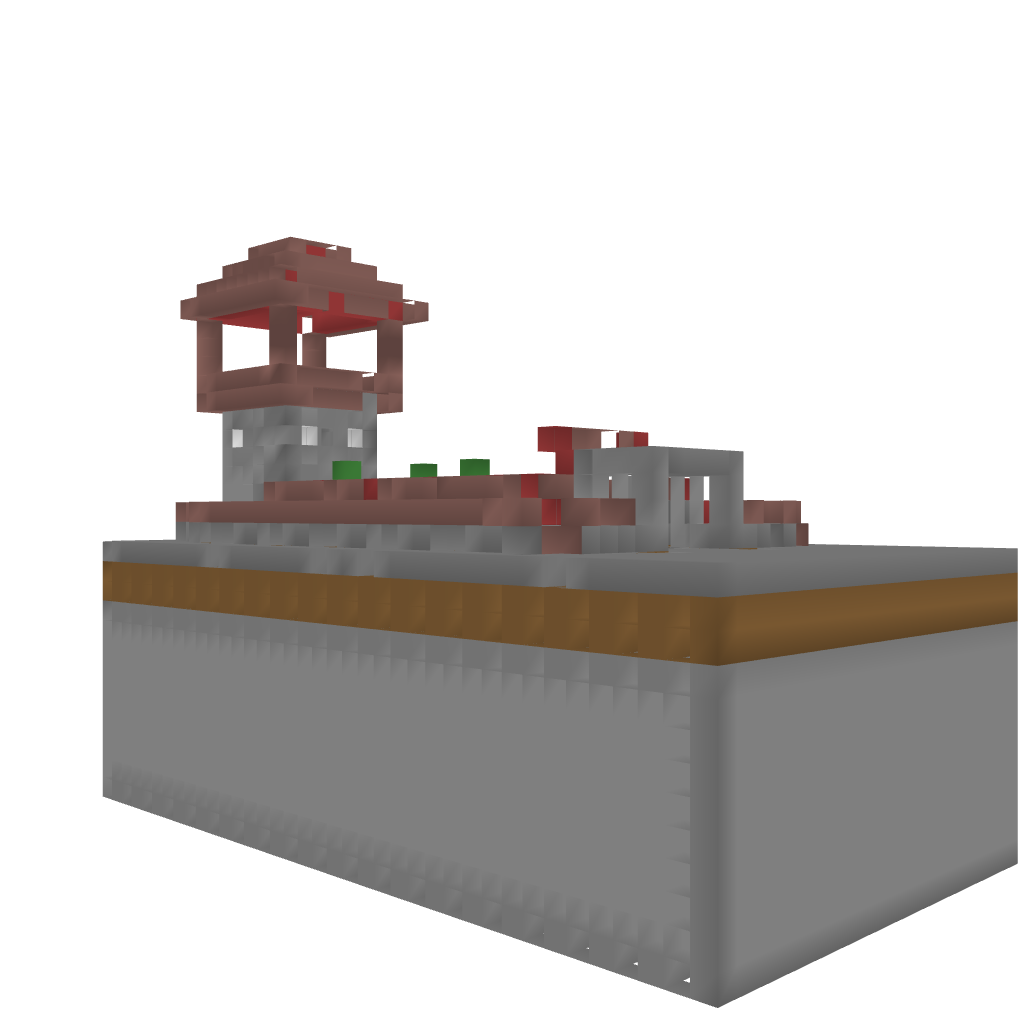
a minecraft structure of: Raptor cage good quality a lot of earth